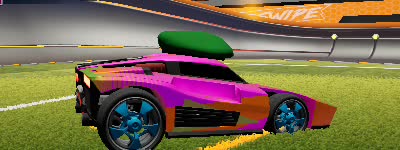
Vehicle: breakout